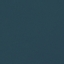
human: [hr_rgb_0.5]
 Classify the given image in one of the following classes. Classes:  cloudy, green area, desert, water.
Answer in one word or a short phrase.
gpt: water